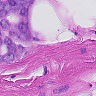
Metastatic tissue present: yes